Question: I've created a view that will need to be added to several different screens. I'm struggling to figure out how to align the elements correctly in the view.
The output needs to look like the following:

I've tried the following with no success:
'''
var uiiv = new UIImageView(image);
var firstLine = new UITextField { Text = description};
var secondLine = new UITextField { Text = summary};
this.Add(uiiv);
this.Add(firstLine );
this.Add(secondLine );
'''
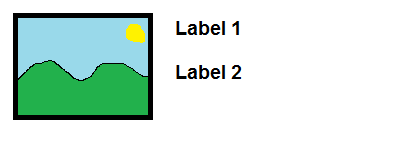
Answer: Every UI element should have a Frame property that allows you to specify the position of the element relative to it's parent view. Using this property will allow you to position the element.